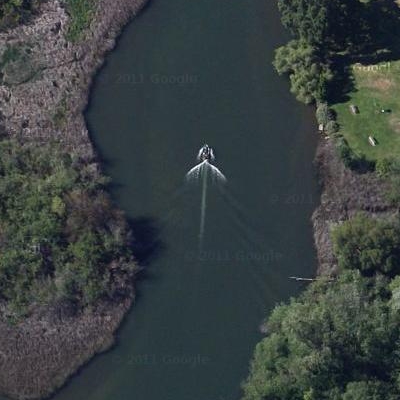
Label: dRiverLake